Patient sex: M
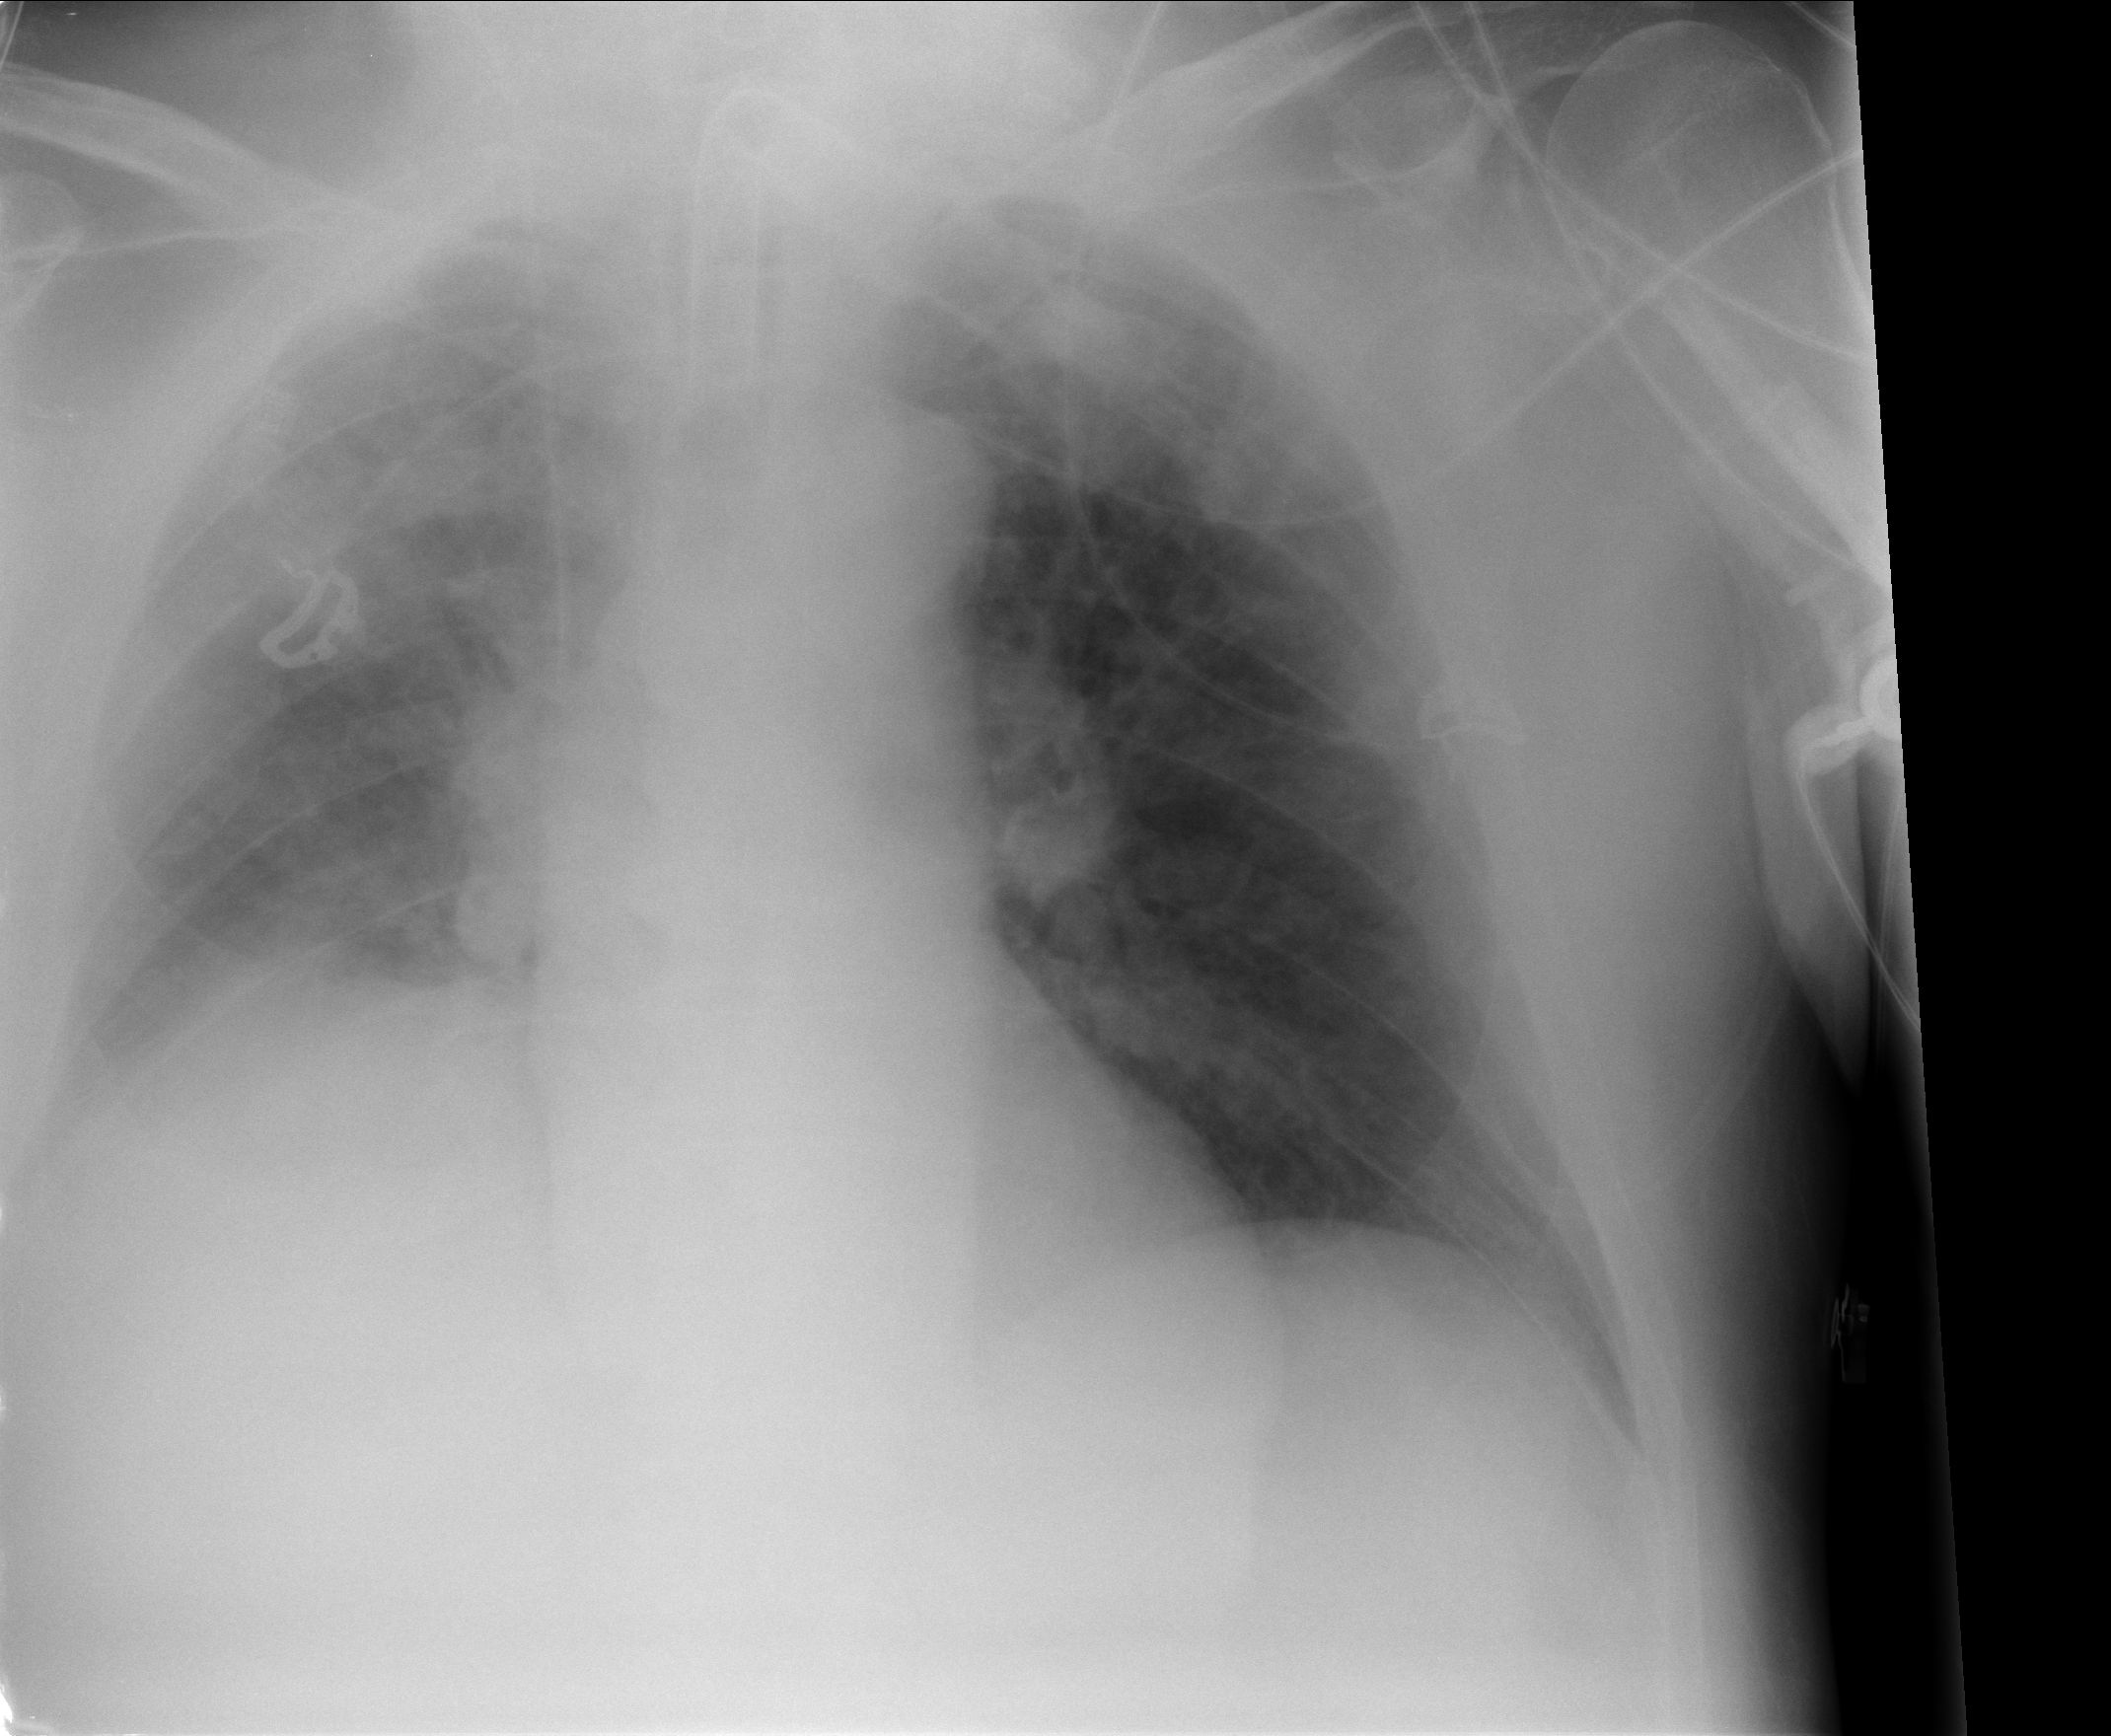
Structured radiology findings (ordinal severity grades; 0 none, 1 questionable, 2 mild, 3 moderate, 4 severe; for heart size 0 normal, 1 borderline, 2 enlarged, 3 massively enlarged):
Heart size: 2
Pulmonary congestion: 2
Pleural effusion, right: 2
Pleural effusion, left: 0
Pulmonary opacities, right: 3
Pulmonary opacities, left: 2
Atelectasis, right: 3
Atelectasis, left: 2